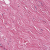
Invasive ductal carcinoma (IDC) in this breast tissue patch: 0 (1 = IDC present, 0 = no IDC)